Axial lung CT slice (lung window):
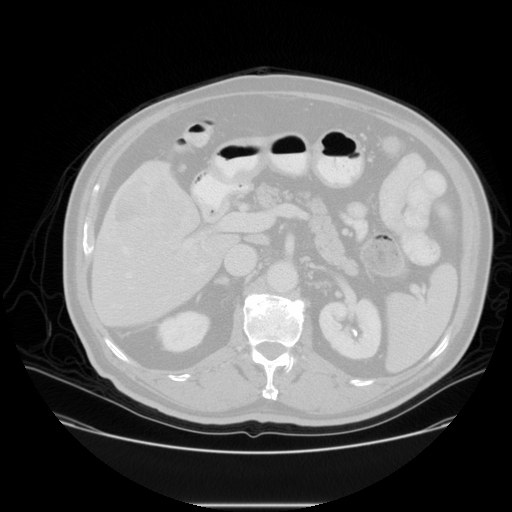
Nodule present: no